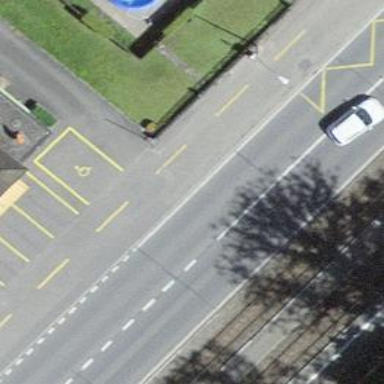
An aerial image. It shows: Primary highway with asphalt surface. There is perpendicular parking on the left lane.